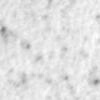
Label: no_change